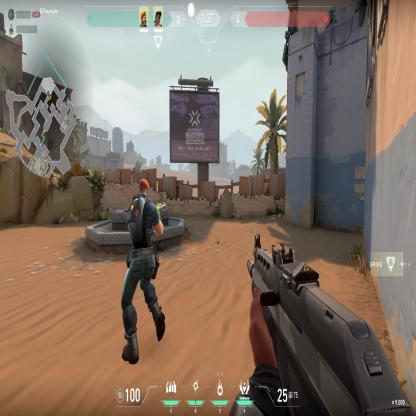
Label: teammate